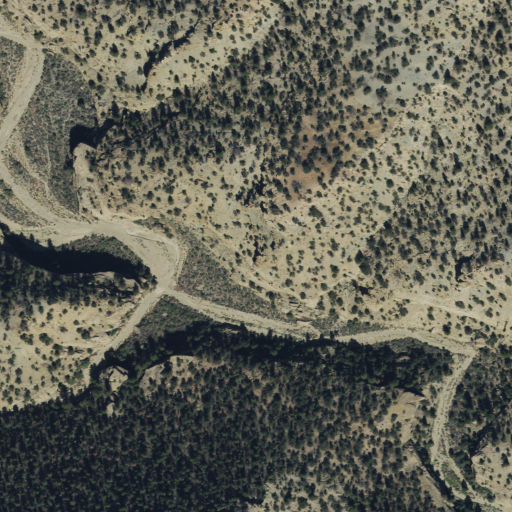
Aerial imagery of valley in Utah named Lower Bottom Canyon containing evergreen forest and shrub